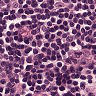
Metastatic tissue present: no